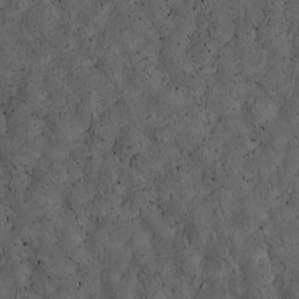
Label: non_frost